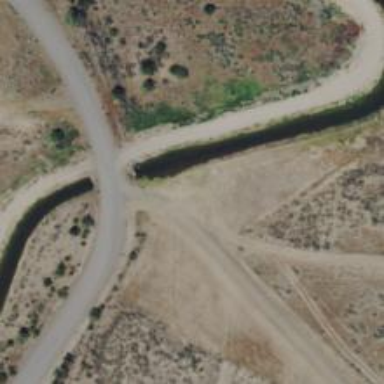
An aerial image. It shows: Canal culvert running through tunnel.